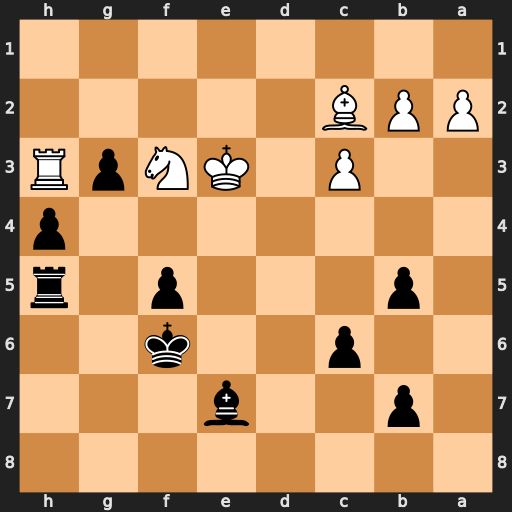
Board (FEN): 8/1p2b3/2p2k2/1p3p1r/7p/2P1KNpR/PPB5/8
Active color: b
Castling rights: -
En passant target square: -
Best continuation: Bc5+ Kd2 g2